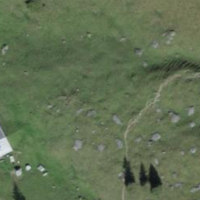
EUNIS habitat code: 23
Species observed at this site:
Phoenicurus ochruros